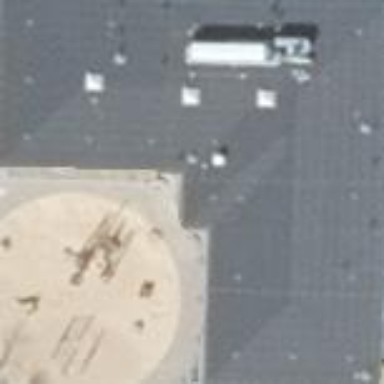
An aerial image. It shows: Flat roof kindergarten building.